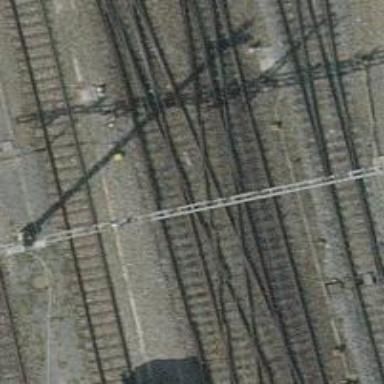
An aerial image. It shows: Rail siding with electrified contact lines.